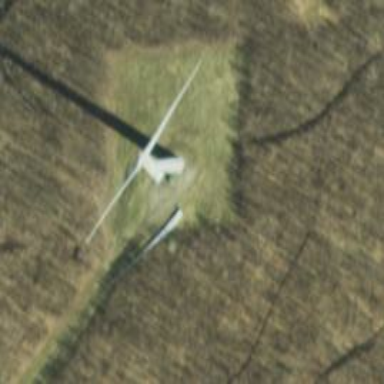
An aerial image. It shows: Wind generator with horizontal axis. The generator is wind turbine.